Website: macys
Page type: delivery-shipping
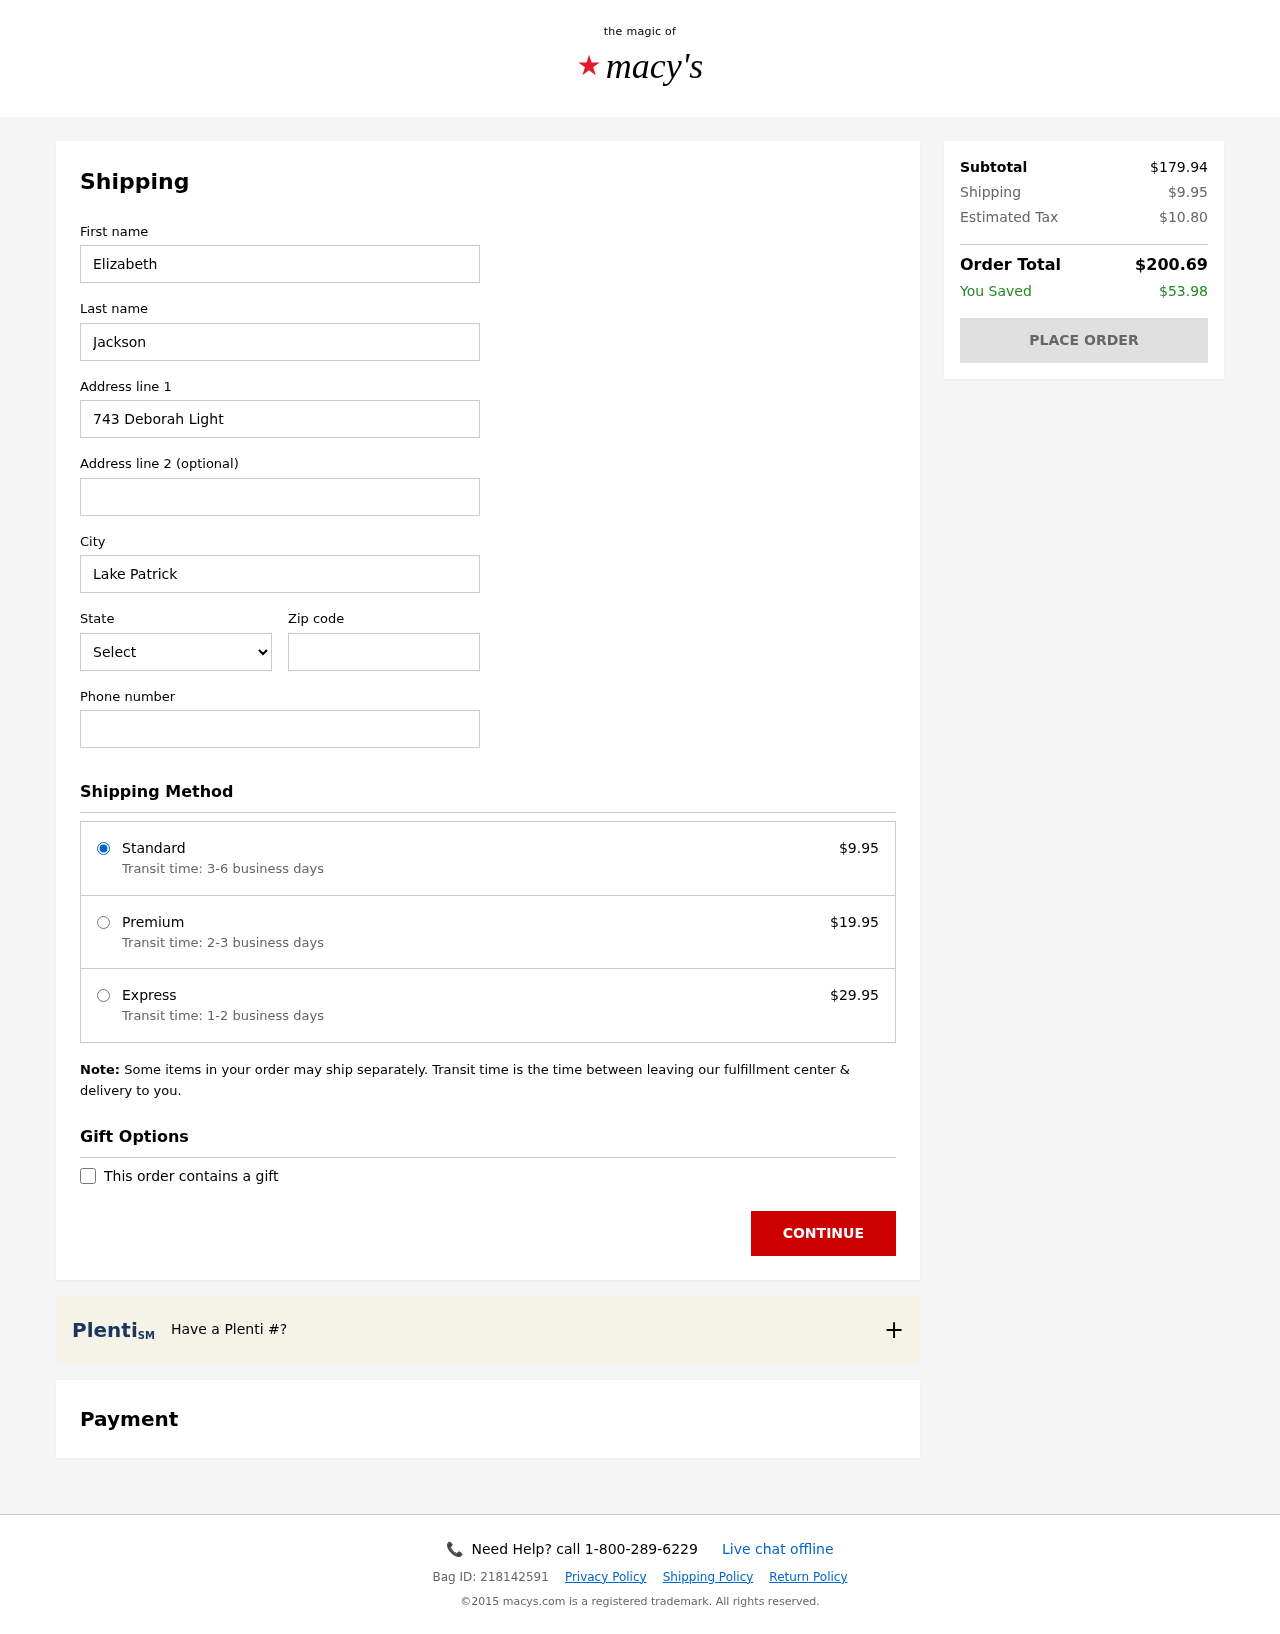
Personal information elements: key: PII_CITY
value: Lake Patrickmouth
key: PII_FIRSTNAME
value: Elizabeth
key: PII_LASTNAME
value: Jackson
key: PII_PHONE
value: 2257074389
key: PII_POSTCODE
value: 78774
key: PII_STATE_ABBR
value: MN
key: PII_STREET
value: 743 Deborah Light
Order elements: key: ORDER_SHIPPING_COST
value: $9.95
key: ORDER_SHIPPING_PREMIUM
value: $19.95
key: ORDER_SHIPPING_EXPRESS
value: $29.95
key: ORDER_SUBTOTAL
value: $179.94
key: ORDER_TAX
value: $10.80
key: ORDER_TOTAL
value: $200.69
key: ORDER_SAVINGS
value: $53.98